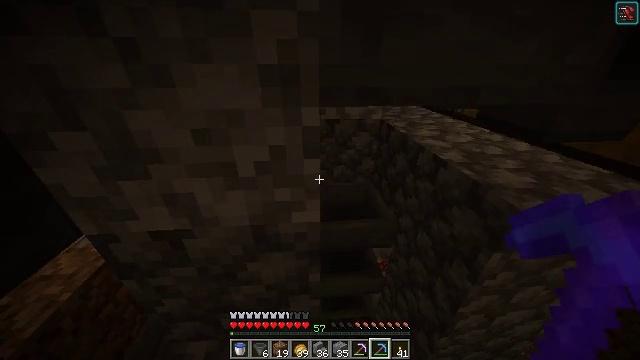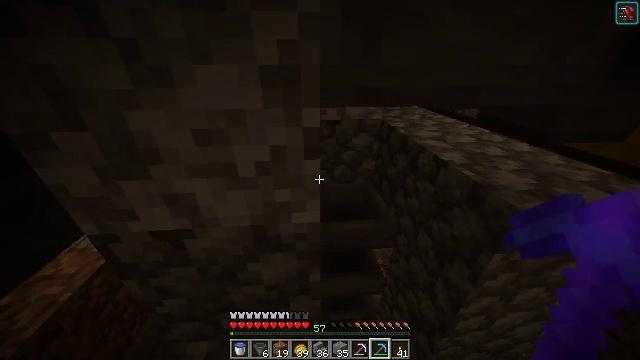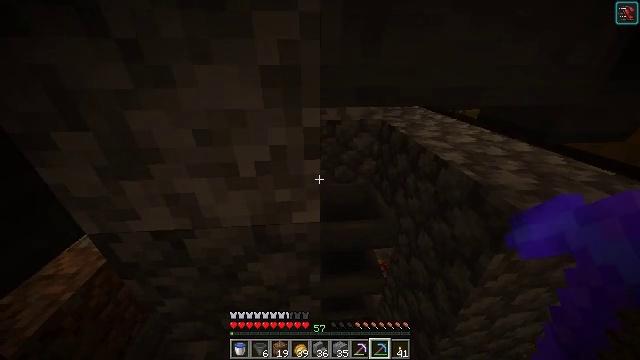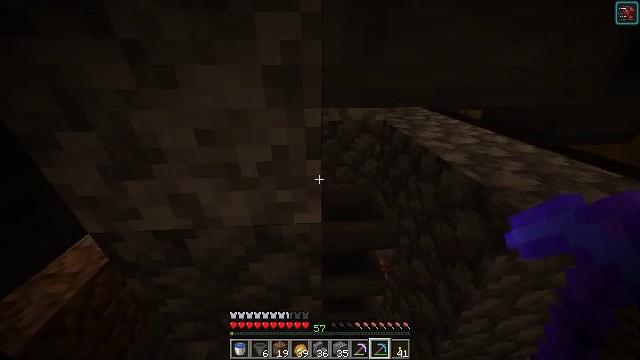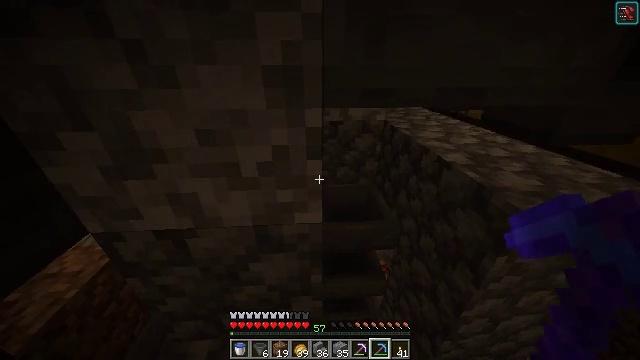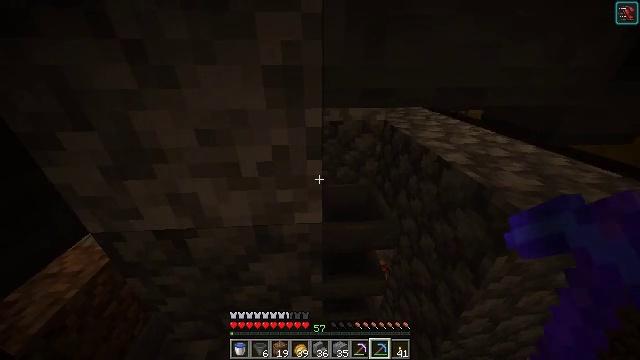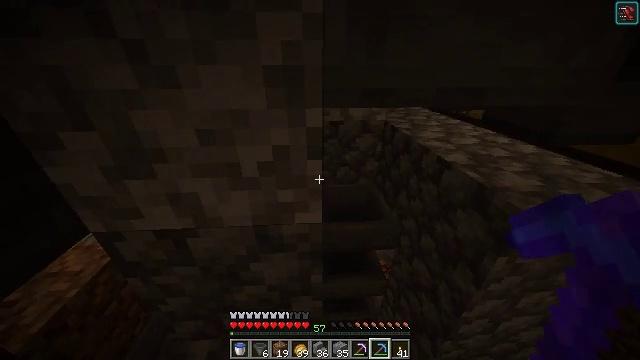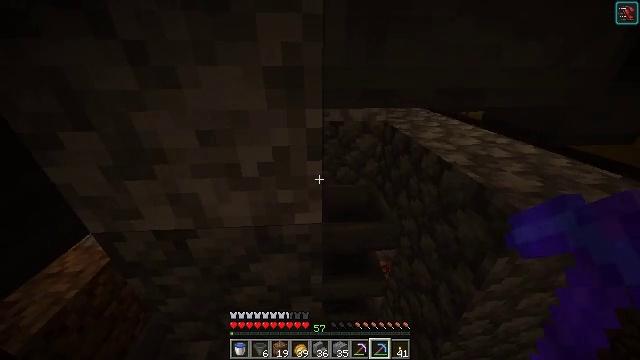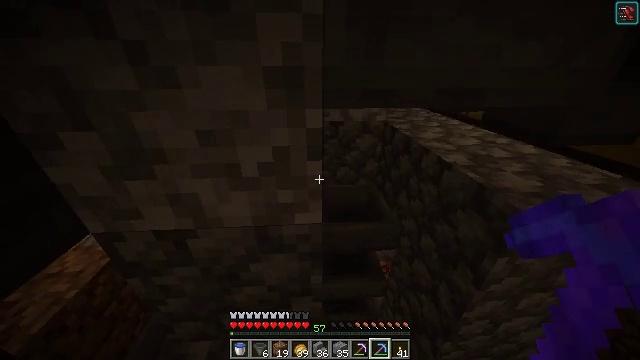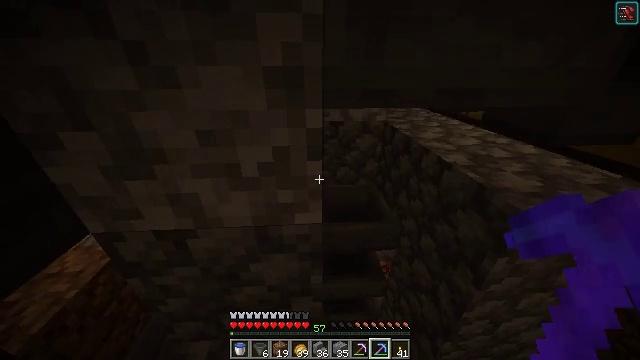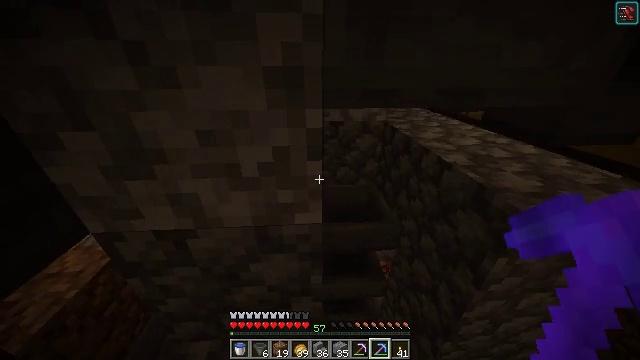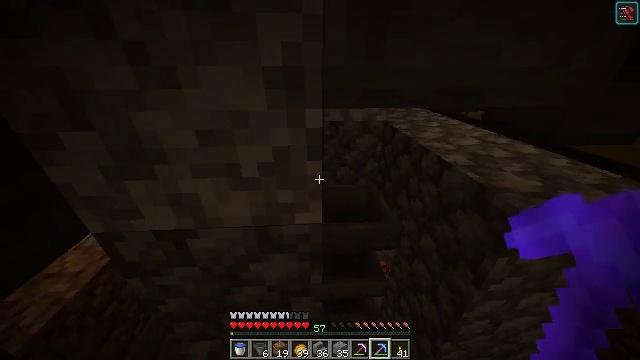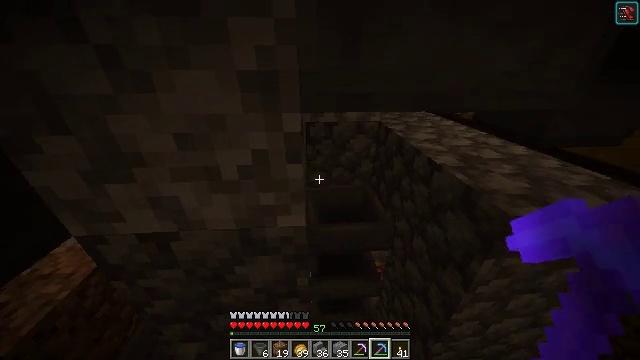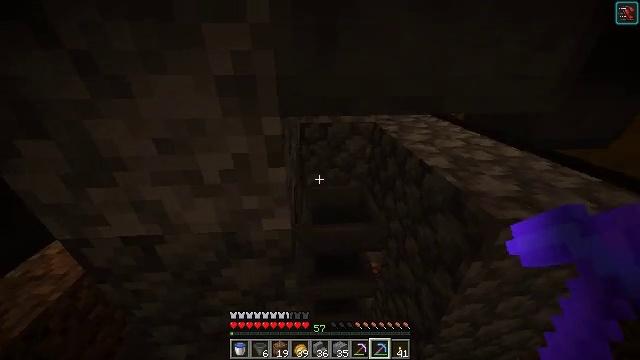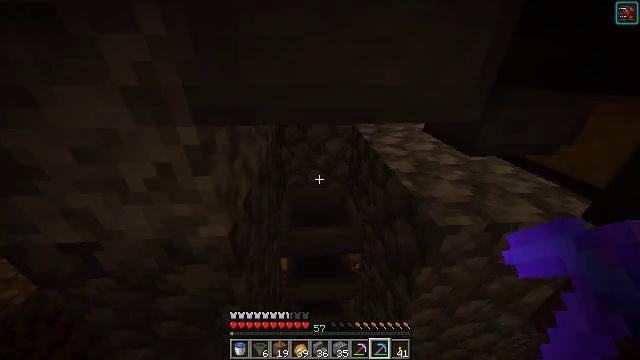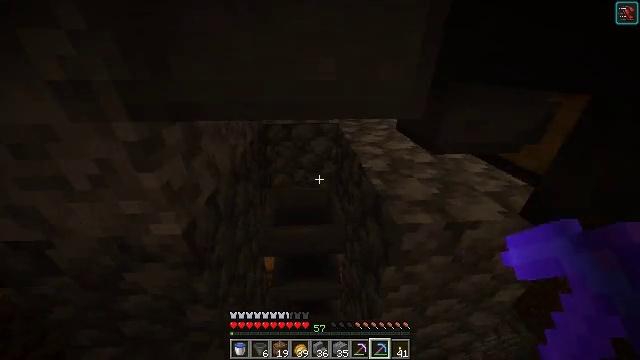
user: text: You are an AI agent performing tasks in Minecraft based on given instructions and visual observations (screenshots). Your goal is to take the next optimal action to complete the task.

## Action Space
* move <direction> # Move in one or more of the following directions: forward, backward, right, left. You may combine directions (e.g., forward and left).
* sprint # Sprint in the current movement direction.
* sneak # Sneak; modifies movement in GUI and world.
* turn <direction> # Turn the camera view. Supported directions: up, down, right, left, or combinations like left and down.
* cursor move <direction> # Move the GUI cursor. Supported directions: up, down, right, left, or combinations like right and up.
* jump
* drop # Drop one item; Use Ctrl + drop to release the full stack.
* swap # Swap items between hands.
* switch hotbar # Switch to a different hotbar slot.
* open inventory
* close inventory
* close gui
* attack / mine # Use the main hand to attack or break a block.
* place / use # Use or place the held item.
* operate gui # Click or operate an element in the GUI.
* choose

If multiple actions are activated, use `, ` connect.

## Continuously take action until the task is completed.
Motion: motion action
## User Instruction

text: Gather materials such as cobblestone.
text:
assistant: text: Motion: no_op
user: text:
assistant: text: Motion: no_op
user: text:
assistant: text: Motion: no_op
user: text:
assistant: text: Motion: no_op
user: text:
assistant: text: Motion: no_op
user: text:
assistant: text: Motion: no_op
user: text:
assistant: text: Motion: no_op
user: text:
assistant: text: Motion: no_op
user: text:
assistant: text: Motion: no_op
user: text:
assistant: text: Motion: no_op
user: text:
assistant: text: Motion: no_op
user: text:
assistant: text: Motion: move right
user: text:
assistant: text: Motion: move right
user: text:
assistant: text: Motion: move right
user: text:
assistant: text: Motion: no_op
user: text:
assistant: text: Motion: turn left and up
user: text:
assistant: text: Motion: turn left and up
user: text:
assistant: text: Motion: turn left and up
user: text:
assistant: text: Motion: turn left and up
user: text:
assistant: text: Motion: turn up
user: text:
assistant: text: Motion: turn up
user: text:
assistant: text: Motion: turn left and up
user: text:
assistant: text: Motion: turn left and up
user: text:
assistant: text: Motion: turn up
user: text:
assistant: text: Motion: turn up
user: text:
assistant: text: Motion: turn up
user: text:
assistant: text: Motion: no_op
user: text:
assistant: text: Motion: no_op
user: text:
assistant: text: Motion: no_op
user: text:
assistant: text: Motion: no_op